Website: macys
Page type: delivery-shipping
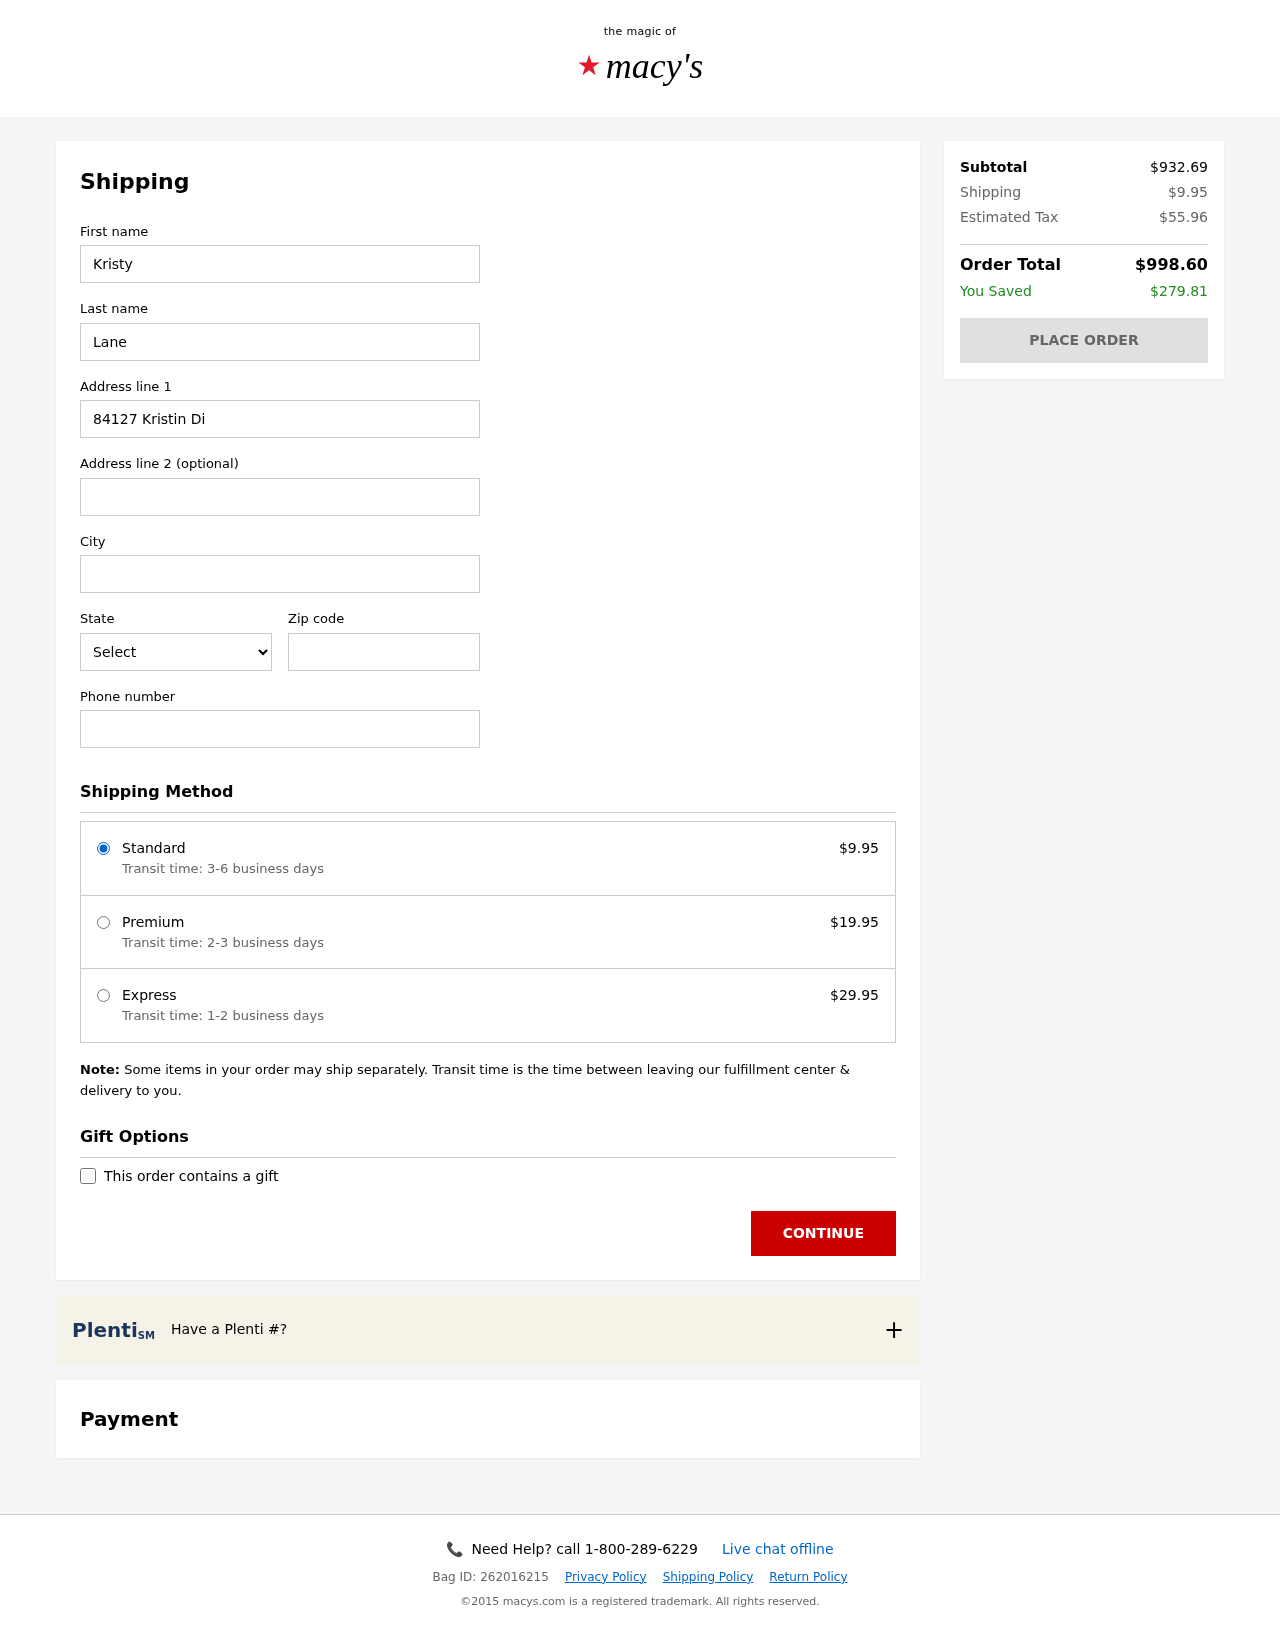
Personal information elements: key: PII_CITY
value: Abigailside
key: PII_FIRSTNAME
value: Kristy
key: PII_LASTNAME
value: Lane
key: PII_PHONE
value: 9619473074
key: PII_POSTCODE
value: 34586
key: PII_STATE_ABBR
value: NY
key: PII_STREET
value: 84127 Kristin Divide Suite 332
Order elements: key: ORDER_SHIPPING_COST
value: $9.95
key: ORDER_SHIPPING_PREMIUM
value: $19.95
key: ORDER_SHIPPING_EXPRESS
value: $29.95
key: ORDER_SUBTOTAL
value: $932.69
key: ORDER_TAX
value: $55.96
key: ORDER_TOTAL
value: $998.60
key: ORDER_SAVINGS
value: $279.81